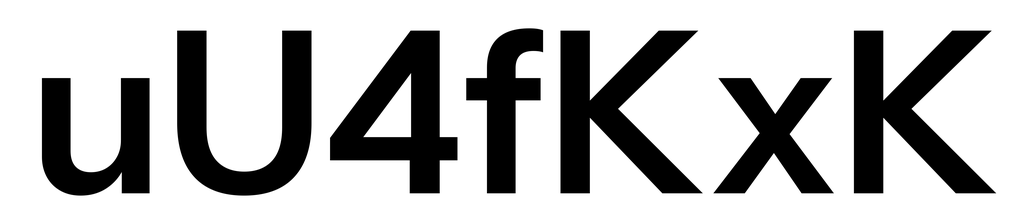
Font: InstrumentSans_SemiBold